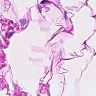
Metastatic tissue present: no